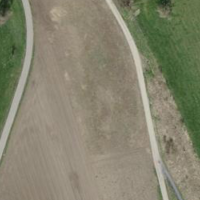
EUNIS habitat code: 24
Species observed at this site:
Anacamptis pyramidalis